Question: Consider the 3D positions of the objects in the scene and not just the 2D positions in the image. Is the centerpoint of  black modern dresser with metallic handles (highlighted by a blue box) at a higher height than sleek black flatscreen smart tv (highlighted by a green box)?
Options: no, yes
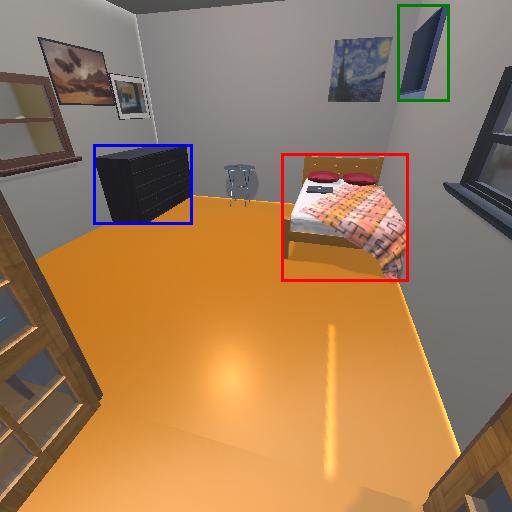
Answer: no